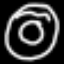
Label: donut